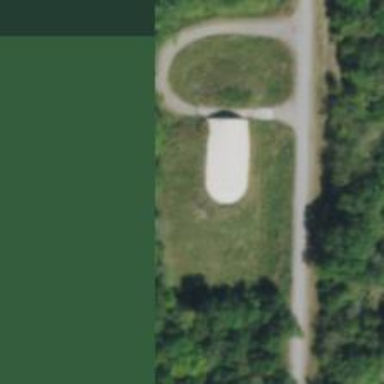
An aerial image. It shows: Military bunker for protection and defense.